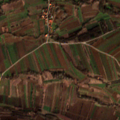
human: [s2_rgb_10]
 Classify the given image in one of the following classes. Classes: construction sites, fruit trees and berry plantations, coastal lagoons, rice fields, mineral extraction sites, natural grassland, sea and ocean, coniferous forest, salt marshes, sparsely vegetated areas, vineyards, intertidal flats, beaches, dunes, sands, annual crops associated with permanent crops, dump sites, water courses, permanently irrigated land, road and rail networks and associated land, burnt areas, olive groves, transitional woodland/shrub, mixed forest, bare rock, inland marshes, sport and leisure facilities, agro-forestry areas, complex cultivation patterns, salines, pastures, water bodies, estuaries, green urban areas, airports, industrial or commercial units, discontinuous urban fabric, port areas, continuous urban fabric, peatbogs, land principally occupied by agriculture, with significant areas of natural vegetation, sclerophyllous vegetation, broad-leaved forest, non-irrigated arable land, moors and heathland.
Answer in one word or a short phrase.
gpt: non-irrigated arable land, land principally occupied by agriculture, with significant areas of natural vegetation